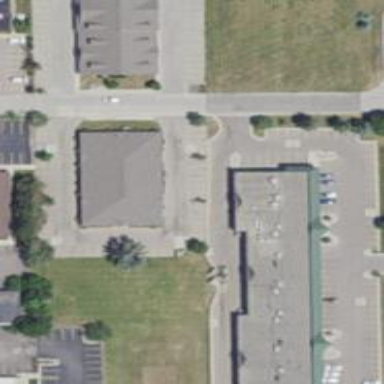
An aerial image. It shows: Healthcare clinic is depicted in the image.